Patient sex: M
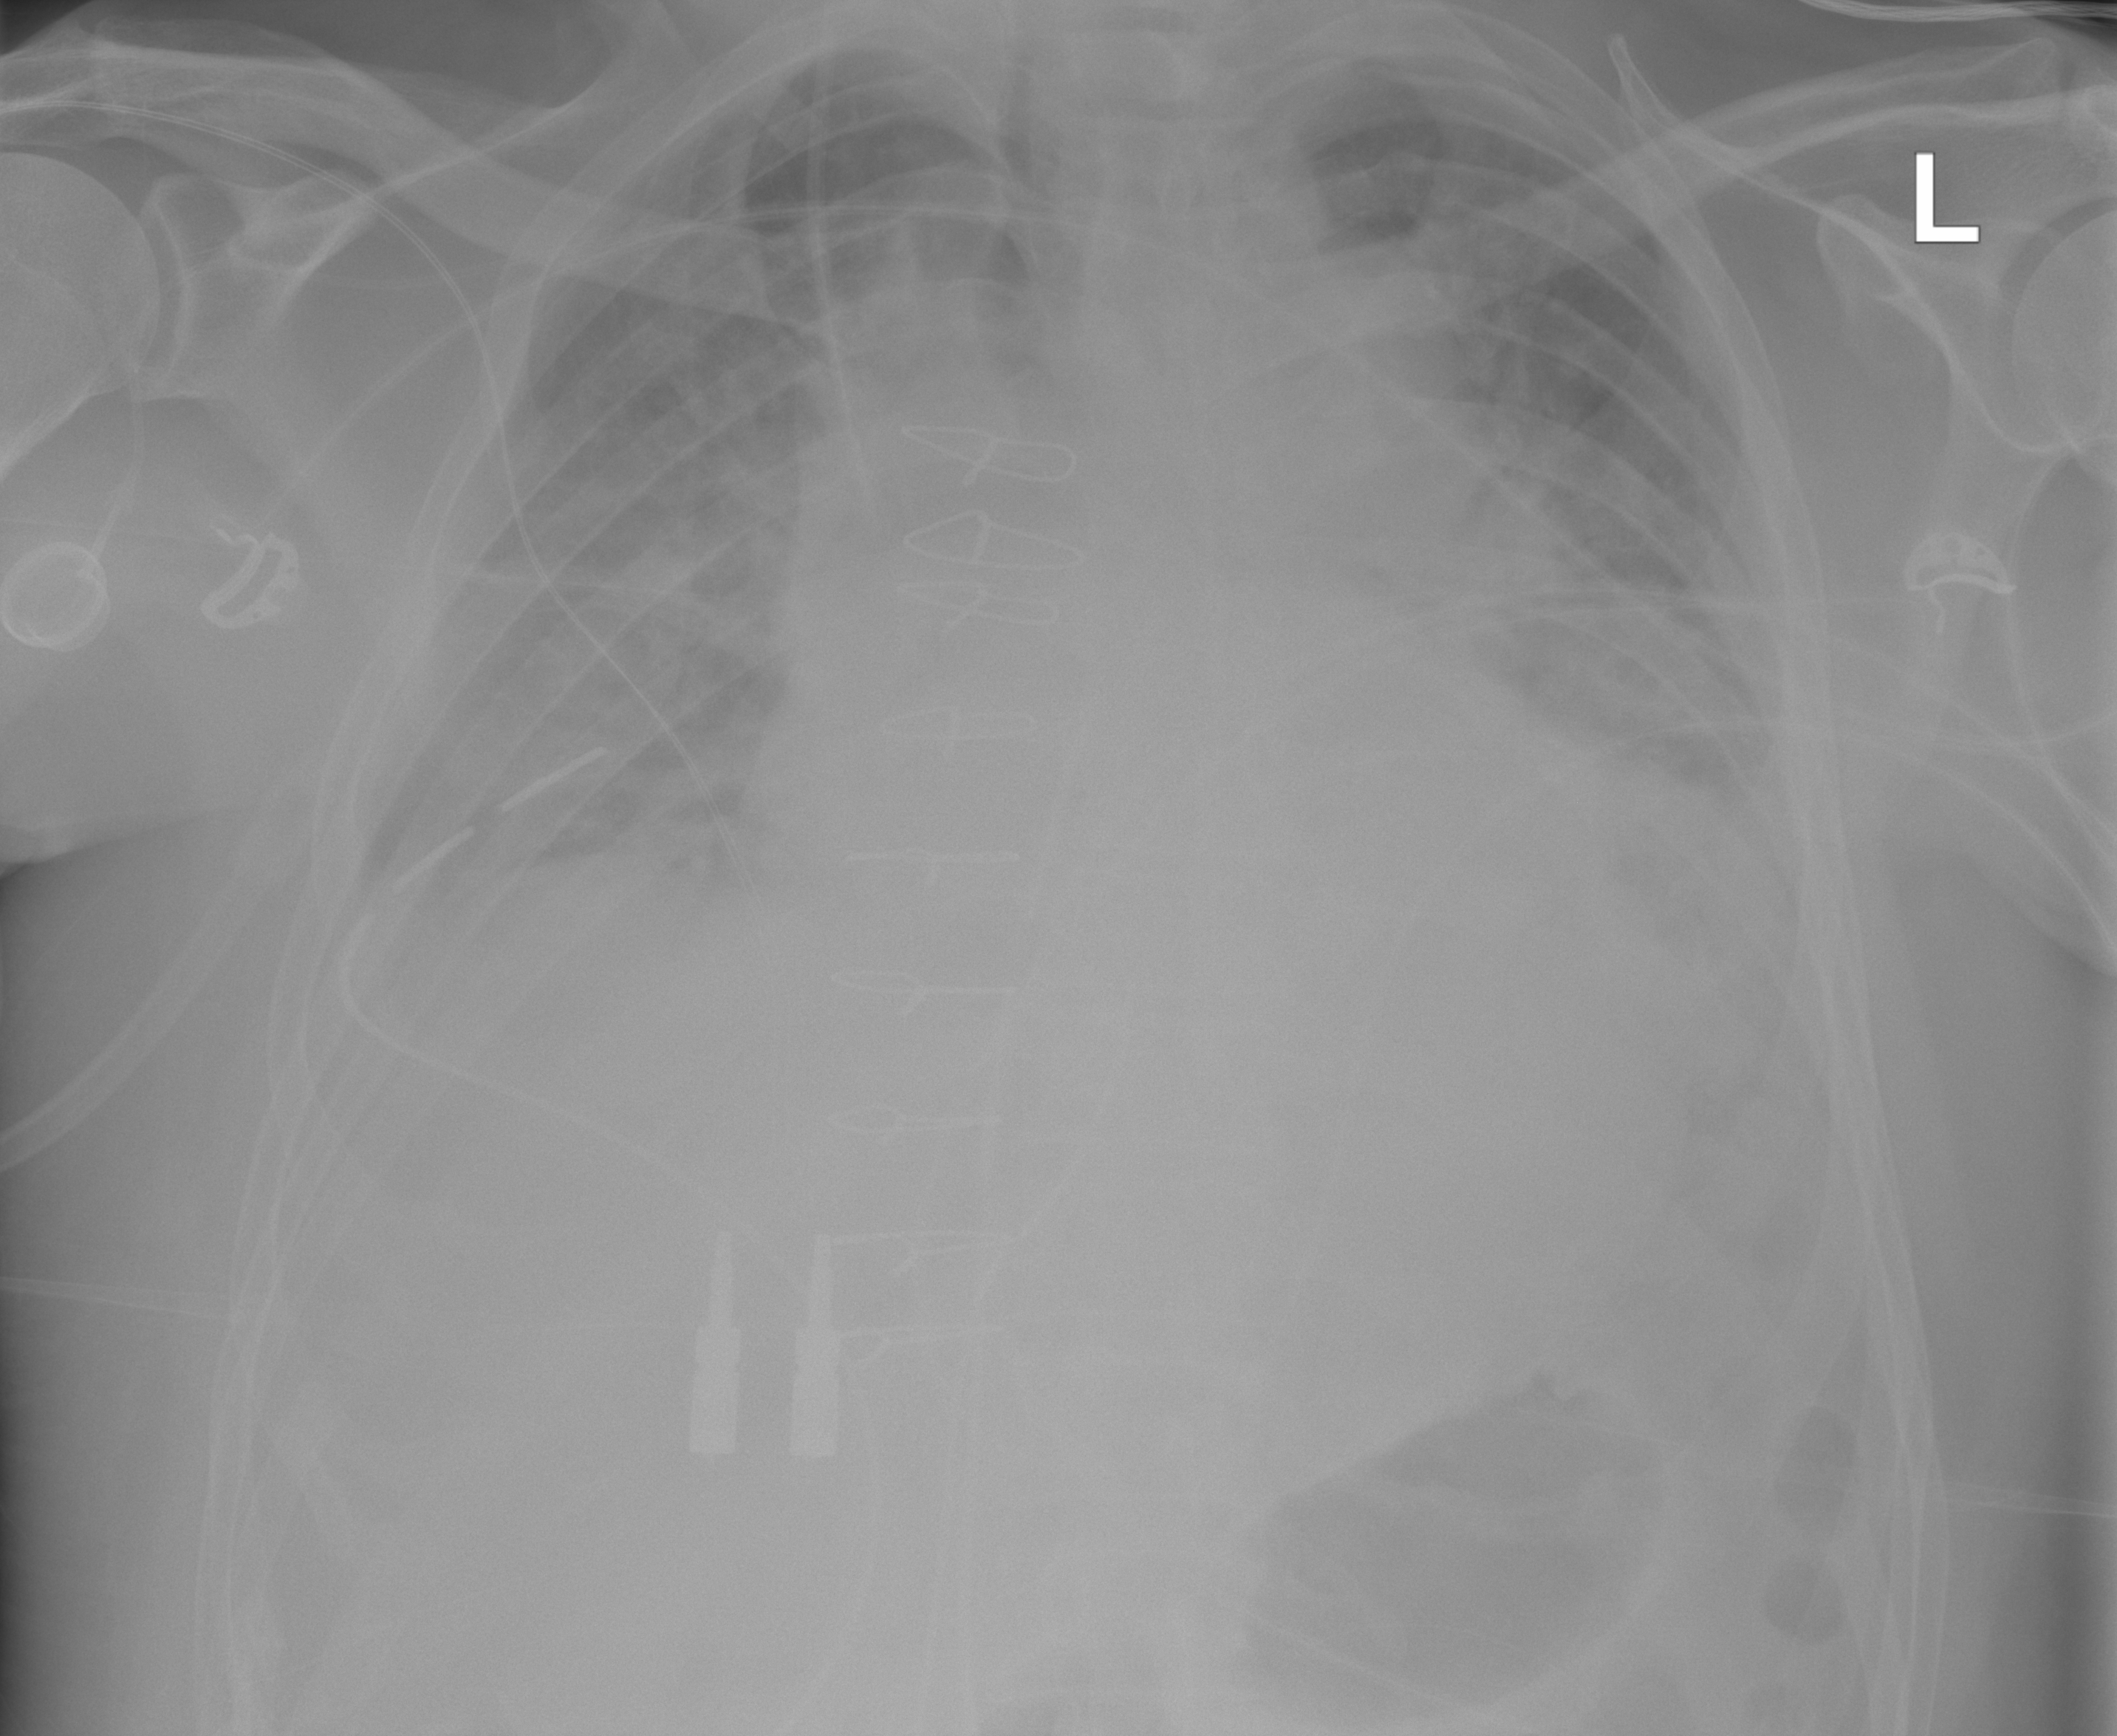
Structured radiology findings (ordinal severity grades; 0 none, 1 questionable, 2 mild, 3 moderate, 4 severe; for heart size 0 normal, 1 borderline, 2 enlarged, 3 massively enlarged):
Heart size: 2
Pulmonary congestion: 0
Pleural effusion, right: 0
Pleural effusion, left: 0
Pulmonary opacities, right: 0
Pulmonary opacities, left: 0
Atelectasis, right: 2
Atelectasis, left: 2